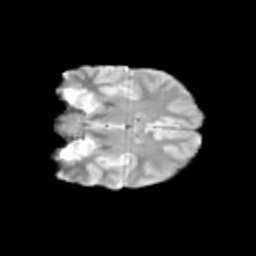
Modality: T2w
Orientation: coronal
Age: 14
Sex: female
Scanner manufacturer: siemens
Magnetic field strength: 3 T
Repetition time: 3.8 s
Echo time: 0.07 s